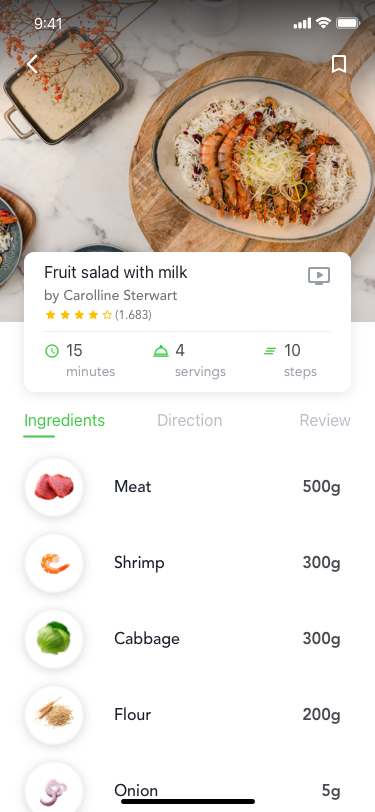
Text in this UI design:
Fruit salad with milk
500g
Meat
Shrimp
Cabbage
Flour
Onion
300g
300g
200g
5g
15
Ingredients
Review
Direction
4
10
by Carolline Sterwart
(1.683)
minutes
servings
steps